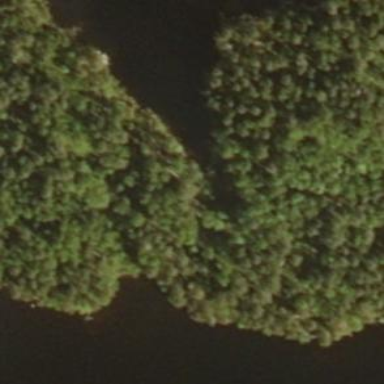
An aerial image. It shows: Forest area.